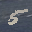
Label: 5